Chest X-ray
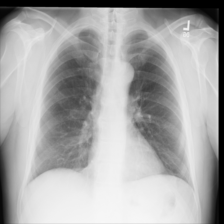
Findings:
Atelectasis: negative
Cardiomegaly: negative
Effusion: negative
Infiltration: negative
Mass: negative
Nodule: negative
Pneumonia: negative
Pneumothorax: negative
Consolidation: negative
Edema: negative
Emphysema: negative
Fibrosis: negative
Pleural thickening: negative
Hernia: negative